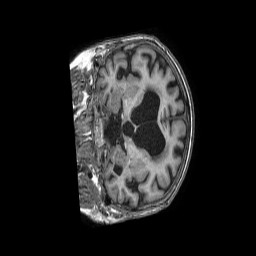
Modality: T1w
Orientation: coronal
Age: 83
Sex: female
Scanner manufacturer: philips
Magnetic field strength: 1.5 T
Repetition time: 0.007183 s
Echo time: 0.003247 s